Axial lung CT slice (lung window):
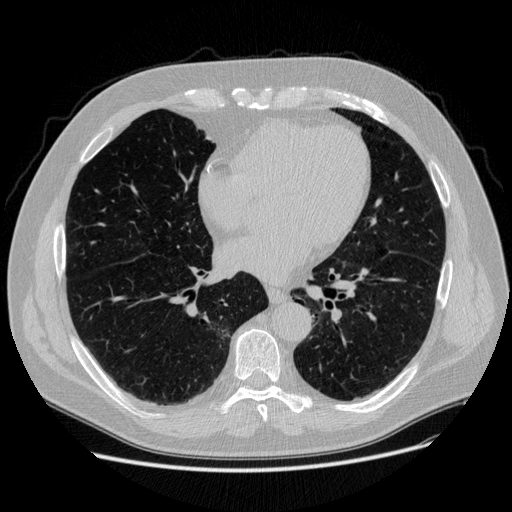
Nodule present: no